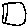
Label: square